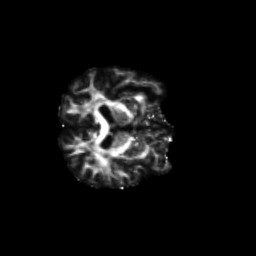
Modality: FA
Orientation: axial
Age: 74
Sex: male
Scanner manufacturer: siemens
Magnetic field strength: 3 T
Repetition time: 4.71 s
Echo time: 0.0906 s